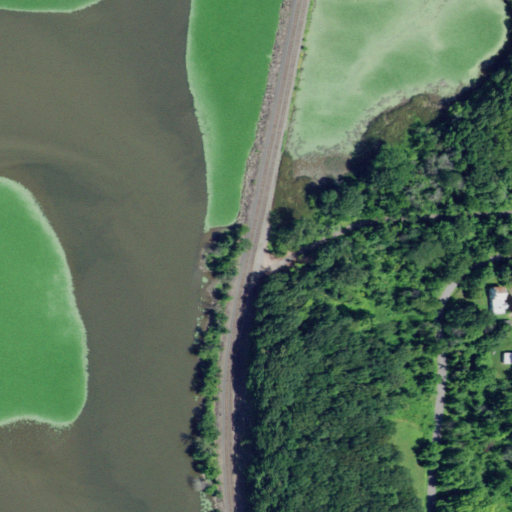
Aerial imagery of cape in New York named Judson Point containing open water, deciduous forest, herbaceous wetlands, open development, low intensity development, evergreen forest, and woody wetlands